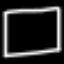
Label: square